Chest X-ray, PA view. Patient: 40 years old, sex M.
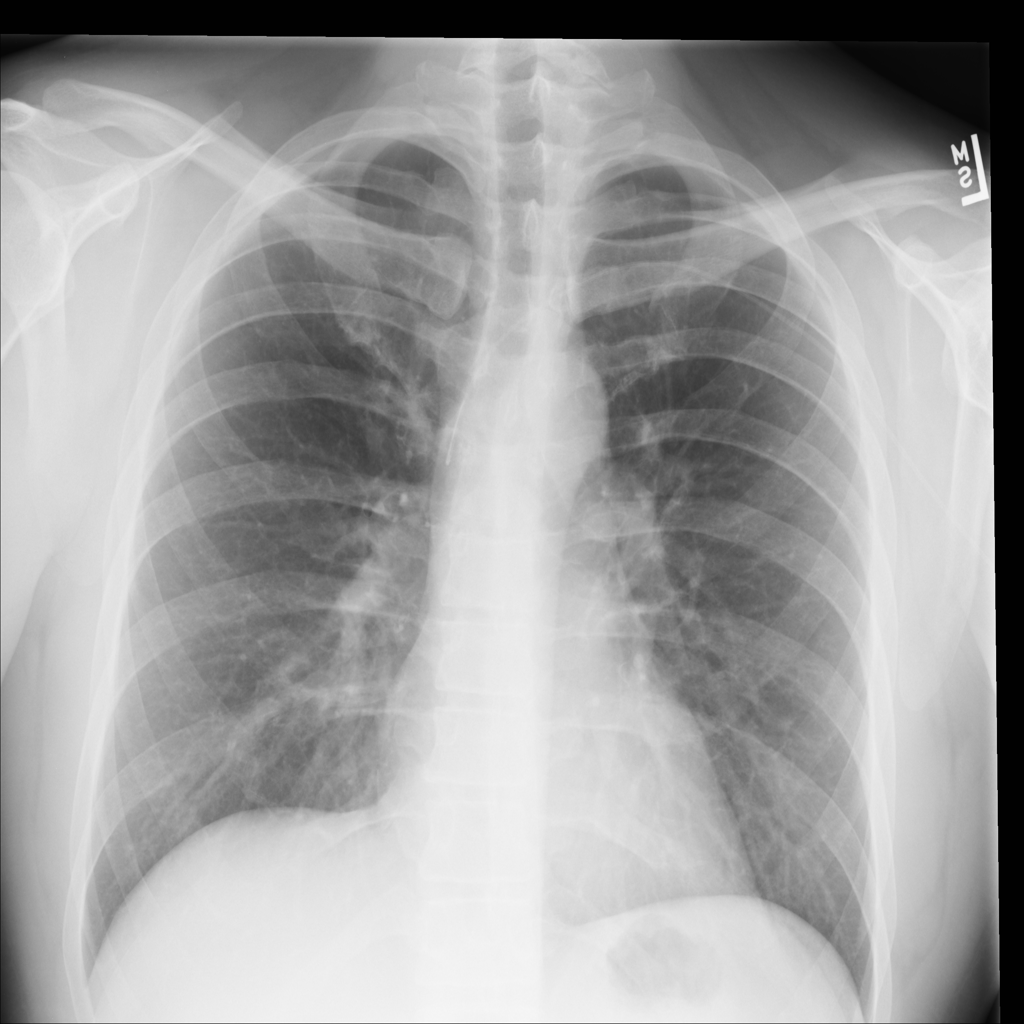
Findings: No Finding